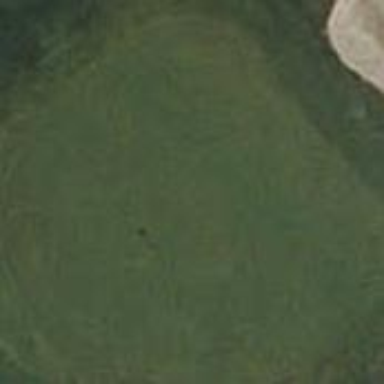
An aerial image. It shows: Golf green.